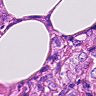
Metastatic tissue present: yes